三年级 · 组合几何学
李伯伯要在墙边围一块长 50 米, 宽 20 米的长方形地养鸡, 这块地一边靠墙, 另外三边用篱笆围, 有两种围法可以选择（如图）, 哪一种围法用的篱笆少一些? 少用多少米?
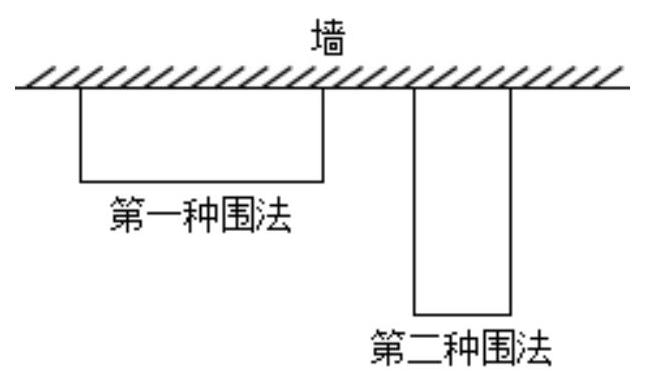
答案: 案. 第一种围法; 30 米
【分析】第一种围法, 长边靠墙, 篱笆长度为长 $+2 \times$ 宽。第二种围法, 宽边靠墙, 篱笆长度为宽 $+2 \times$长。再将两种围法用的篱笆长度比较大小, 最后求出它们的差, 即少用多少米。

【详解】第一种围法:

$50+2 \times 20$

$=50+40$

$=90($ 米)

第二种围法:

$20+2 \times 50$

$=20+100$

$=120$ (米)

90 米 $<120$ 米

$120-90=30($ 米)

答: 第一种围法用的篦笆少一些, 少用 30 米。

【点睛】本题考查长方形的周长公式的灵活运用, 长边靠墙时, 篱䇼最短。宽边靠墙时, 篱䇼最长。